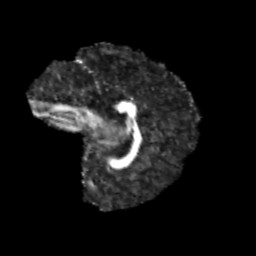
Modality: FA
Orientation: sagittal
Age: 13
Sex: male
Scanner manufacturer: siemens
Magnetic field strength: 3 T
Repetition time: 3.8 s
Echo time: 0.07 s